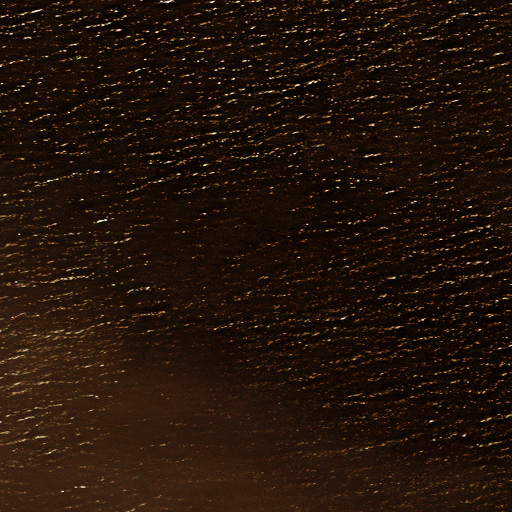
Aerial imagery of island in Alaska named Pillbox Rock containing only unknown